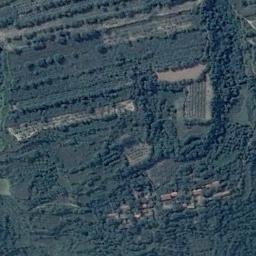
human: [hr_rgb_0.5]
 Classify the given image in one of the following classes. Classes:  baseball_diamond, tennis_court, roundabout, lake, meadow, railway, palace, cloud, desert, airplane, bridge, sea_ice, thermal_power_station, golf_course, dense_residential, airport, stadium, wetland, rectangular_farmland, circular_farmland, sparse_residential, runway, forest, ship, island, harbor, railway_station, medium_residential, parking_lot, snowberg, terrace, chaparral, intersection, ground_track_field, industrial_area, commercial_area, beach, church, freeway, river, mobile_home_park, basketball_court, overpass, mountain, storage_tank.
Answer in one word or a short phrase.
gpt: terrace